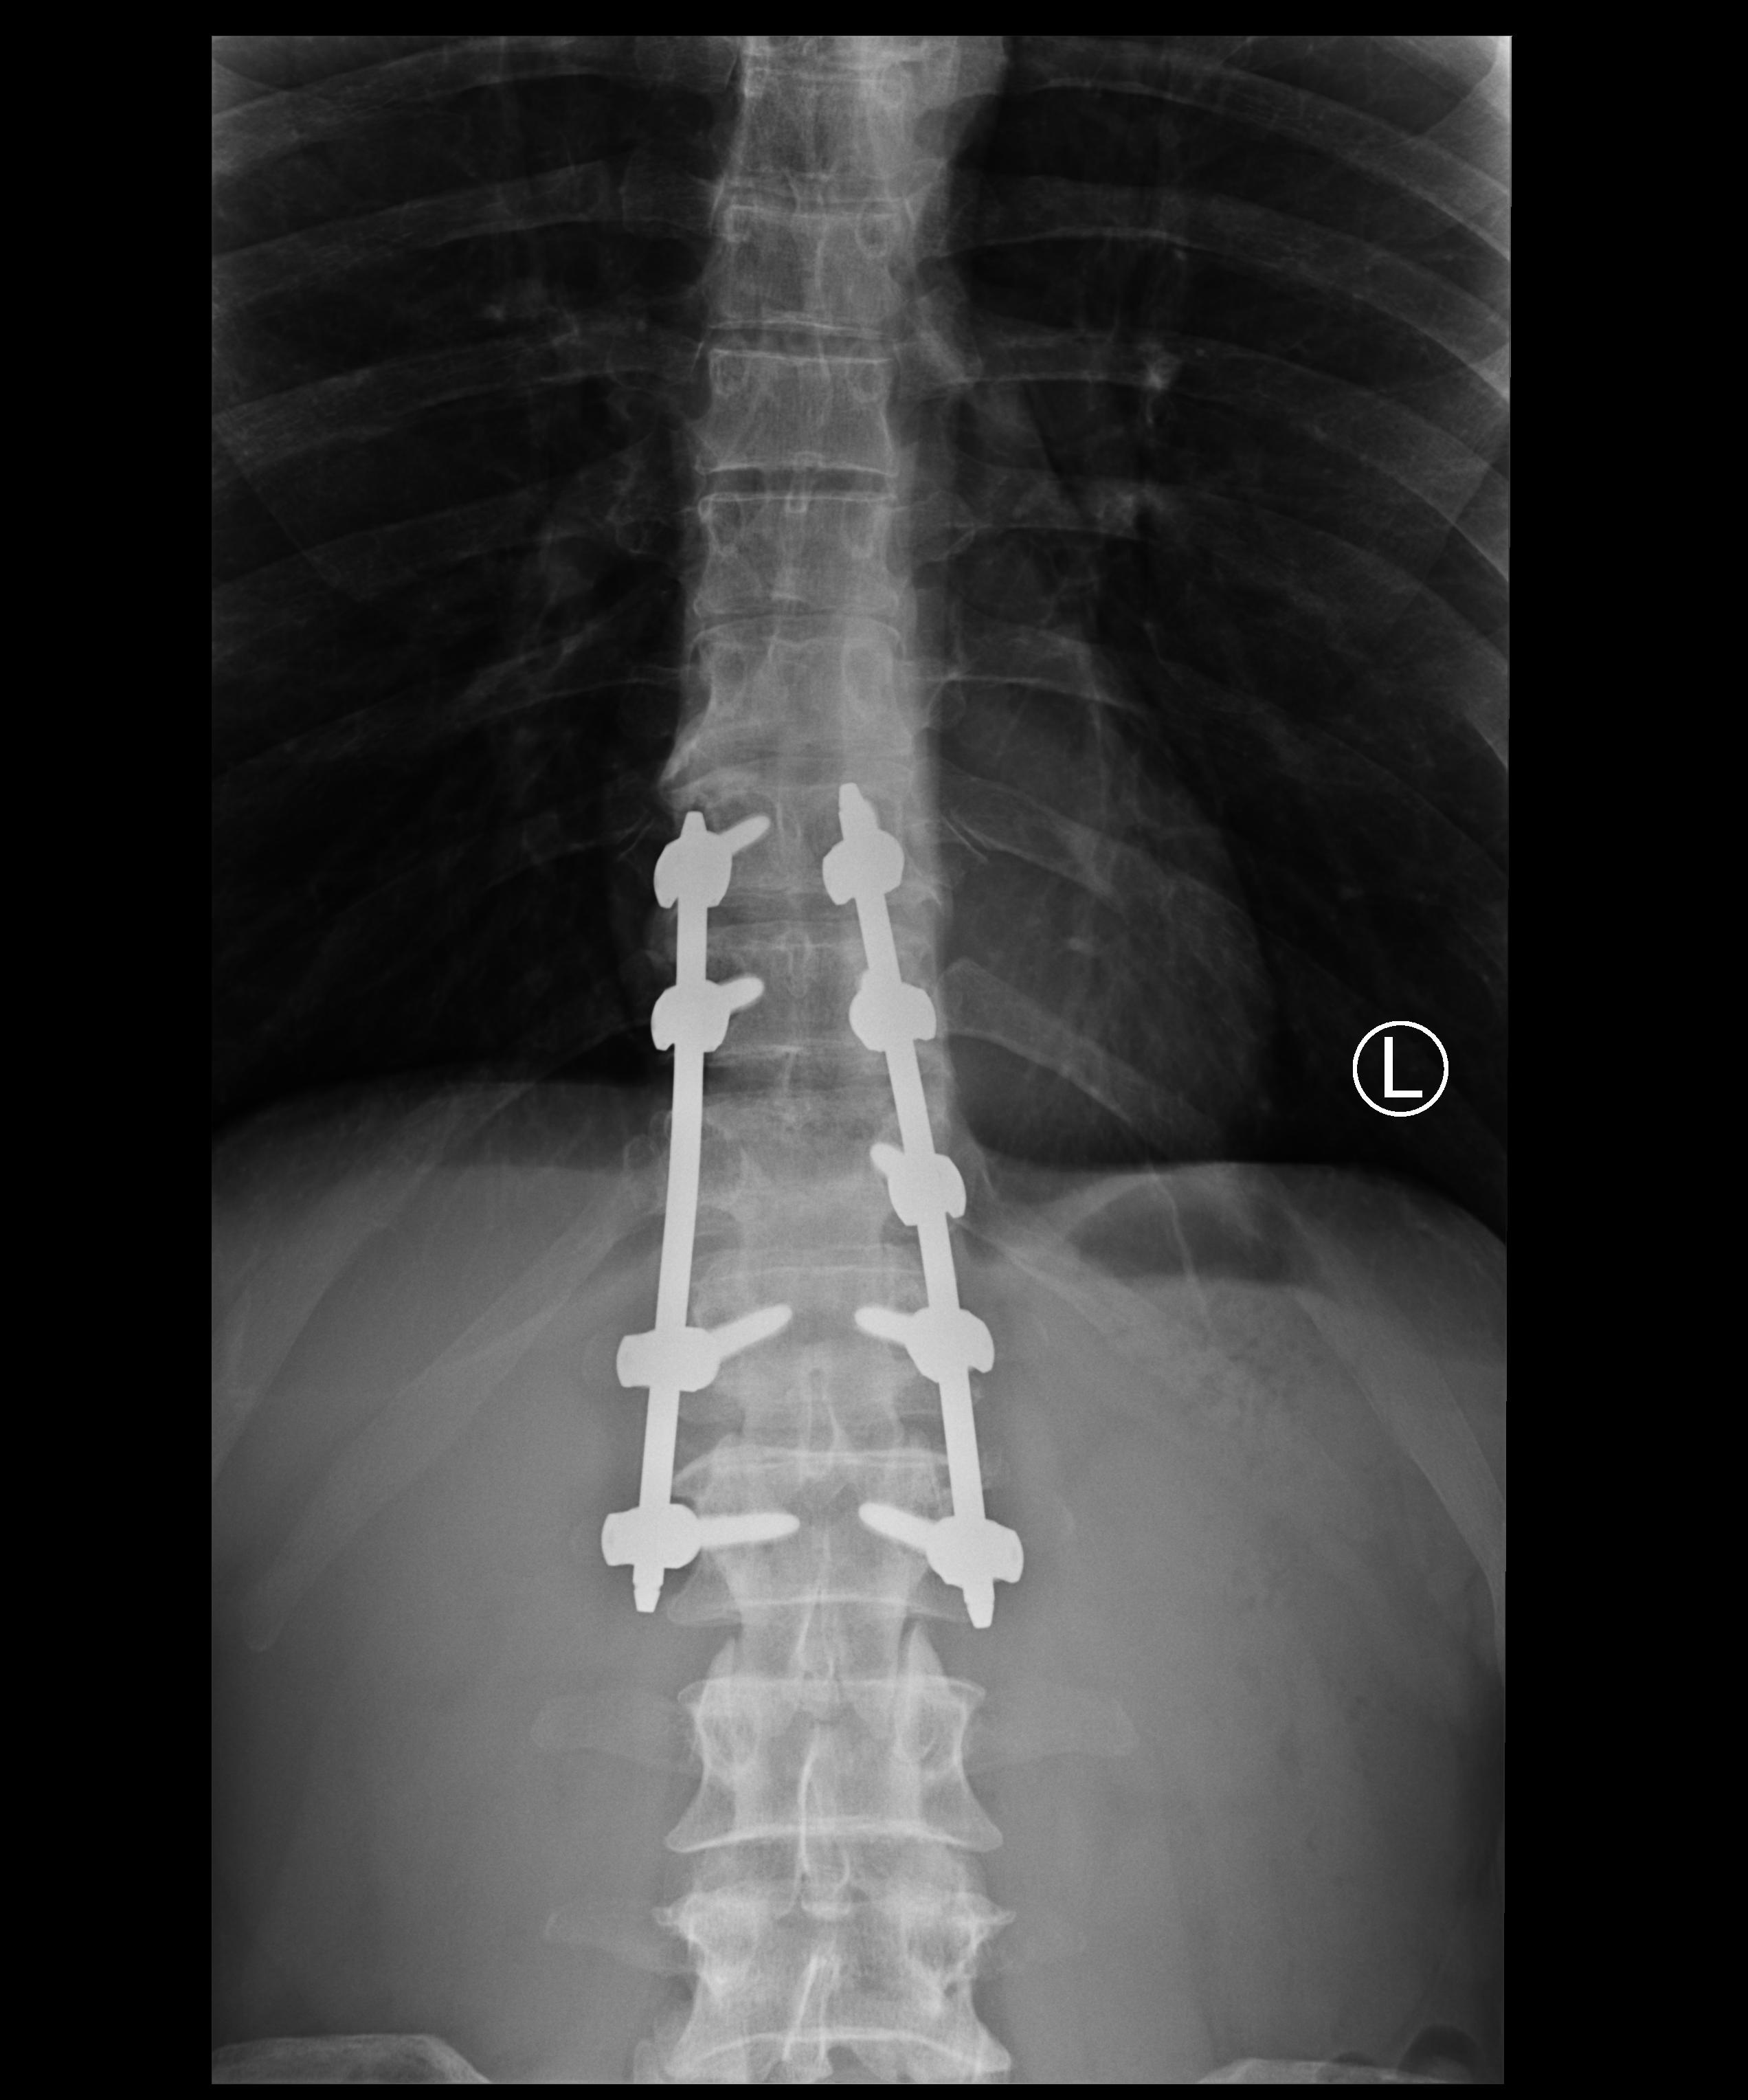
View: AP
Implant manufacturer: medtronic solera